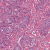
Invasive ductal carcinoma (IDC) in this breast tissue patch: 1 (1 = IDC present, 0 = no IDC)